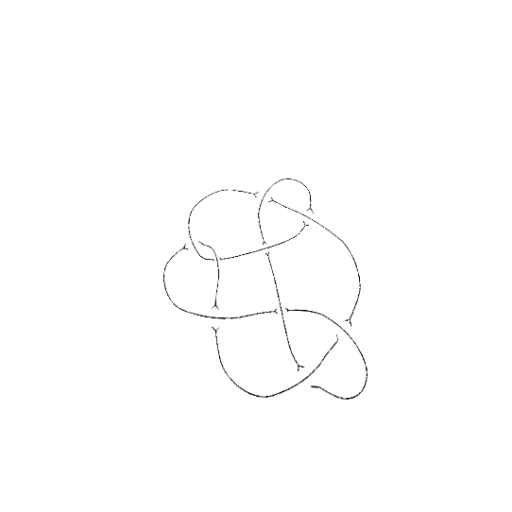
Crossing number: 9